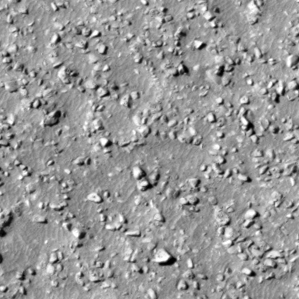
Label: non_frost